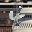
Label: 4